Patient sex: M
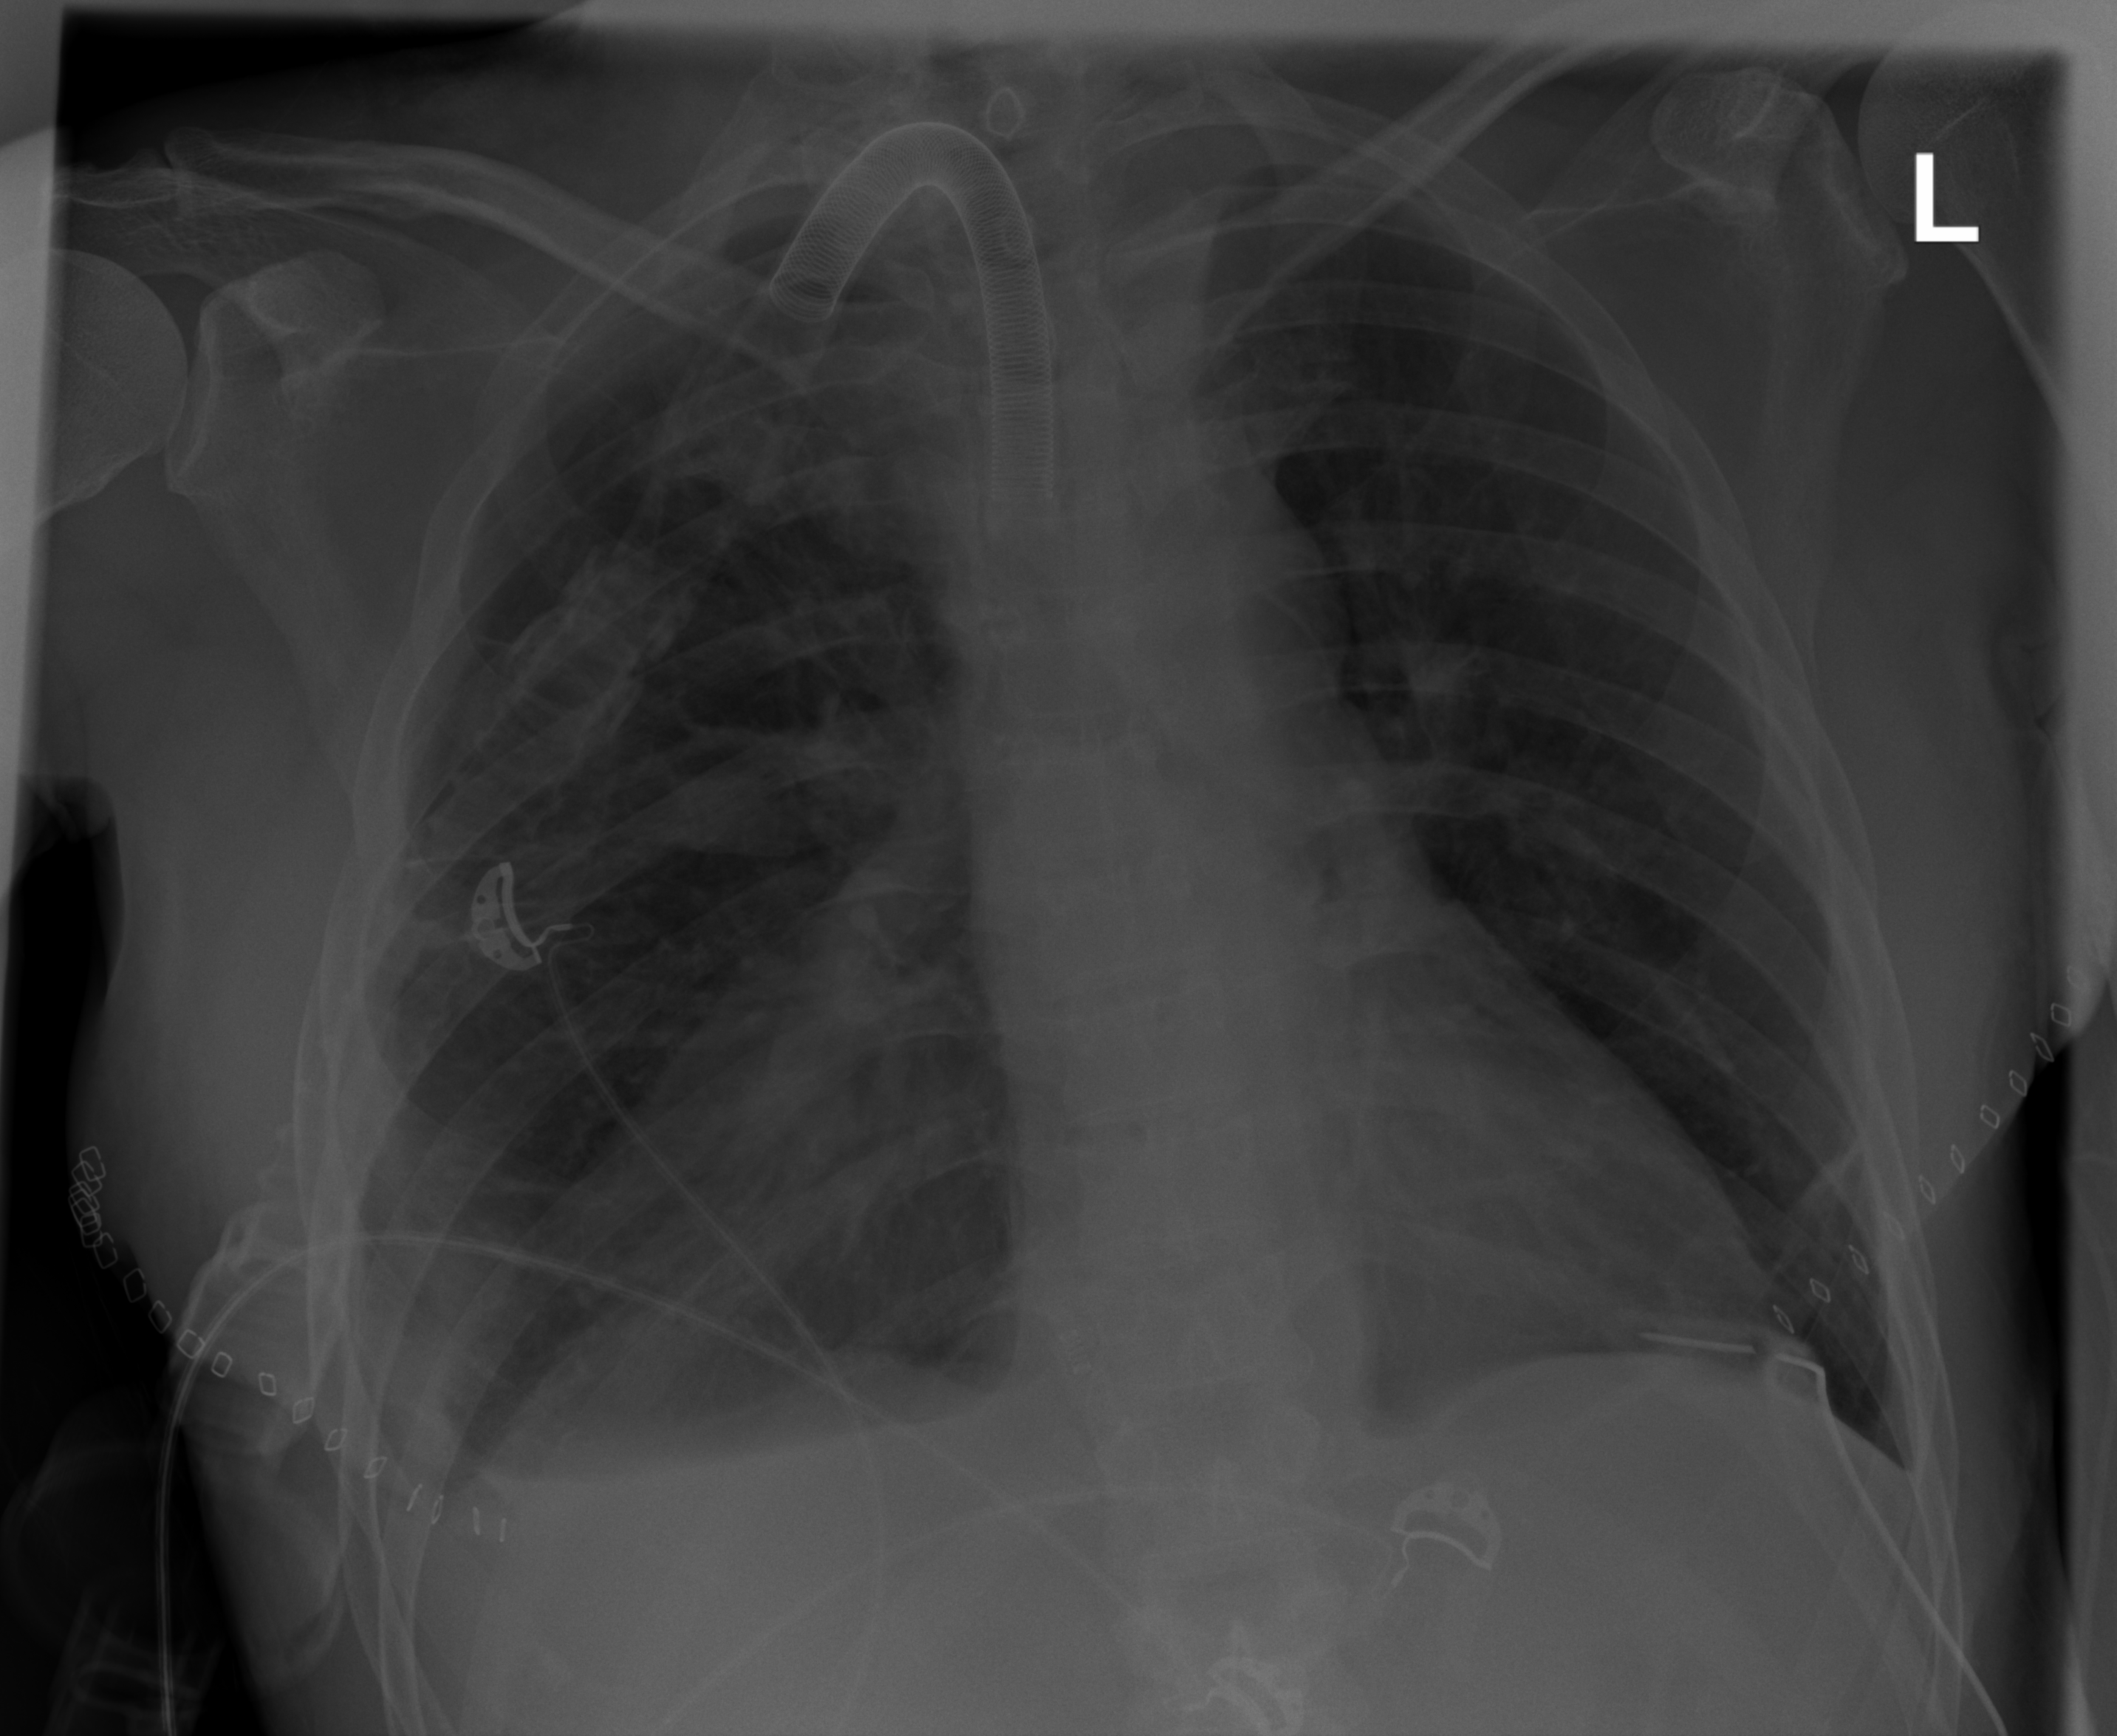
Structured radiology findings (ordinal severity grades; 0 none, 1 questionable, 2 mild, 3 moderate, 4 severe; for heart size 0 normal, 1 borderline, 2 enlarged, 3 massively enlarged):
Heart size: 0
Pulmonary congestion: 1
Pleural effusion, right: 2
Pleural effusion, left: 0
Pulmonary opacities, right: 2
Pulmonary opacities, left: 0
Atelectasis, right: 2
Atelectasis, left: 2